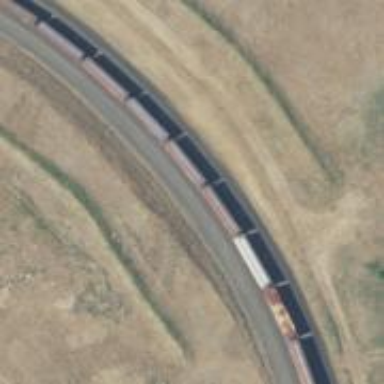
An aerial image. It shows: Abandoned railway.